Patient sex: M
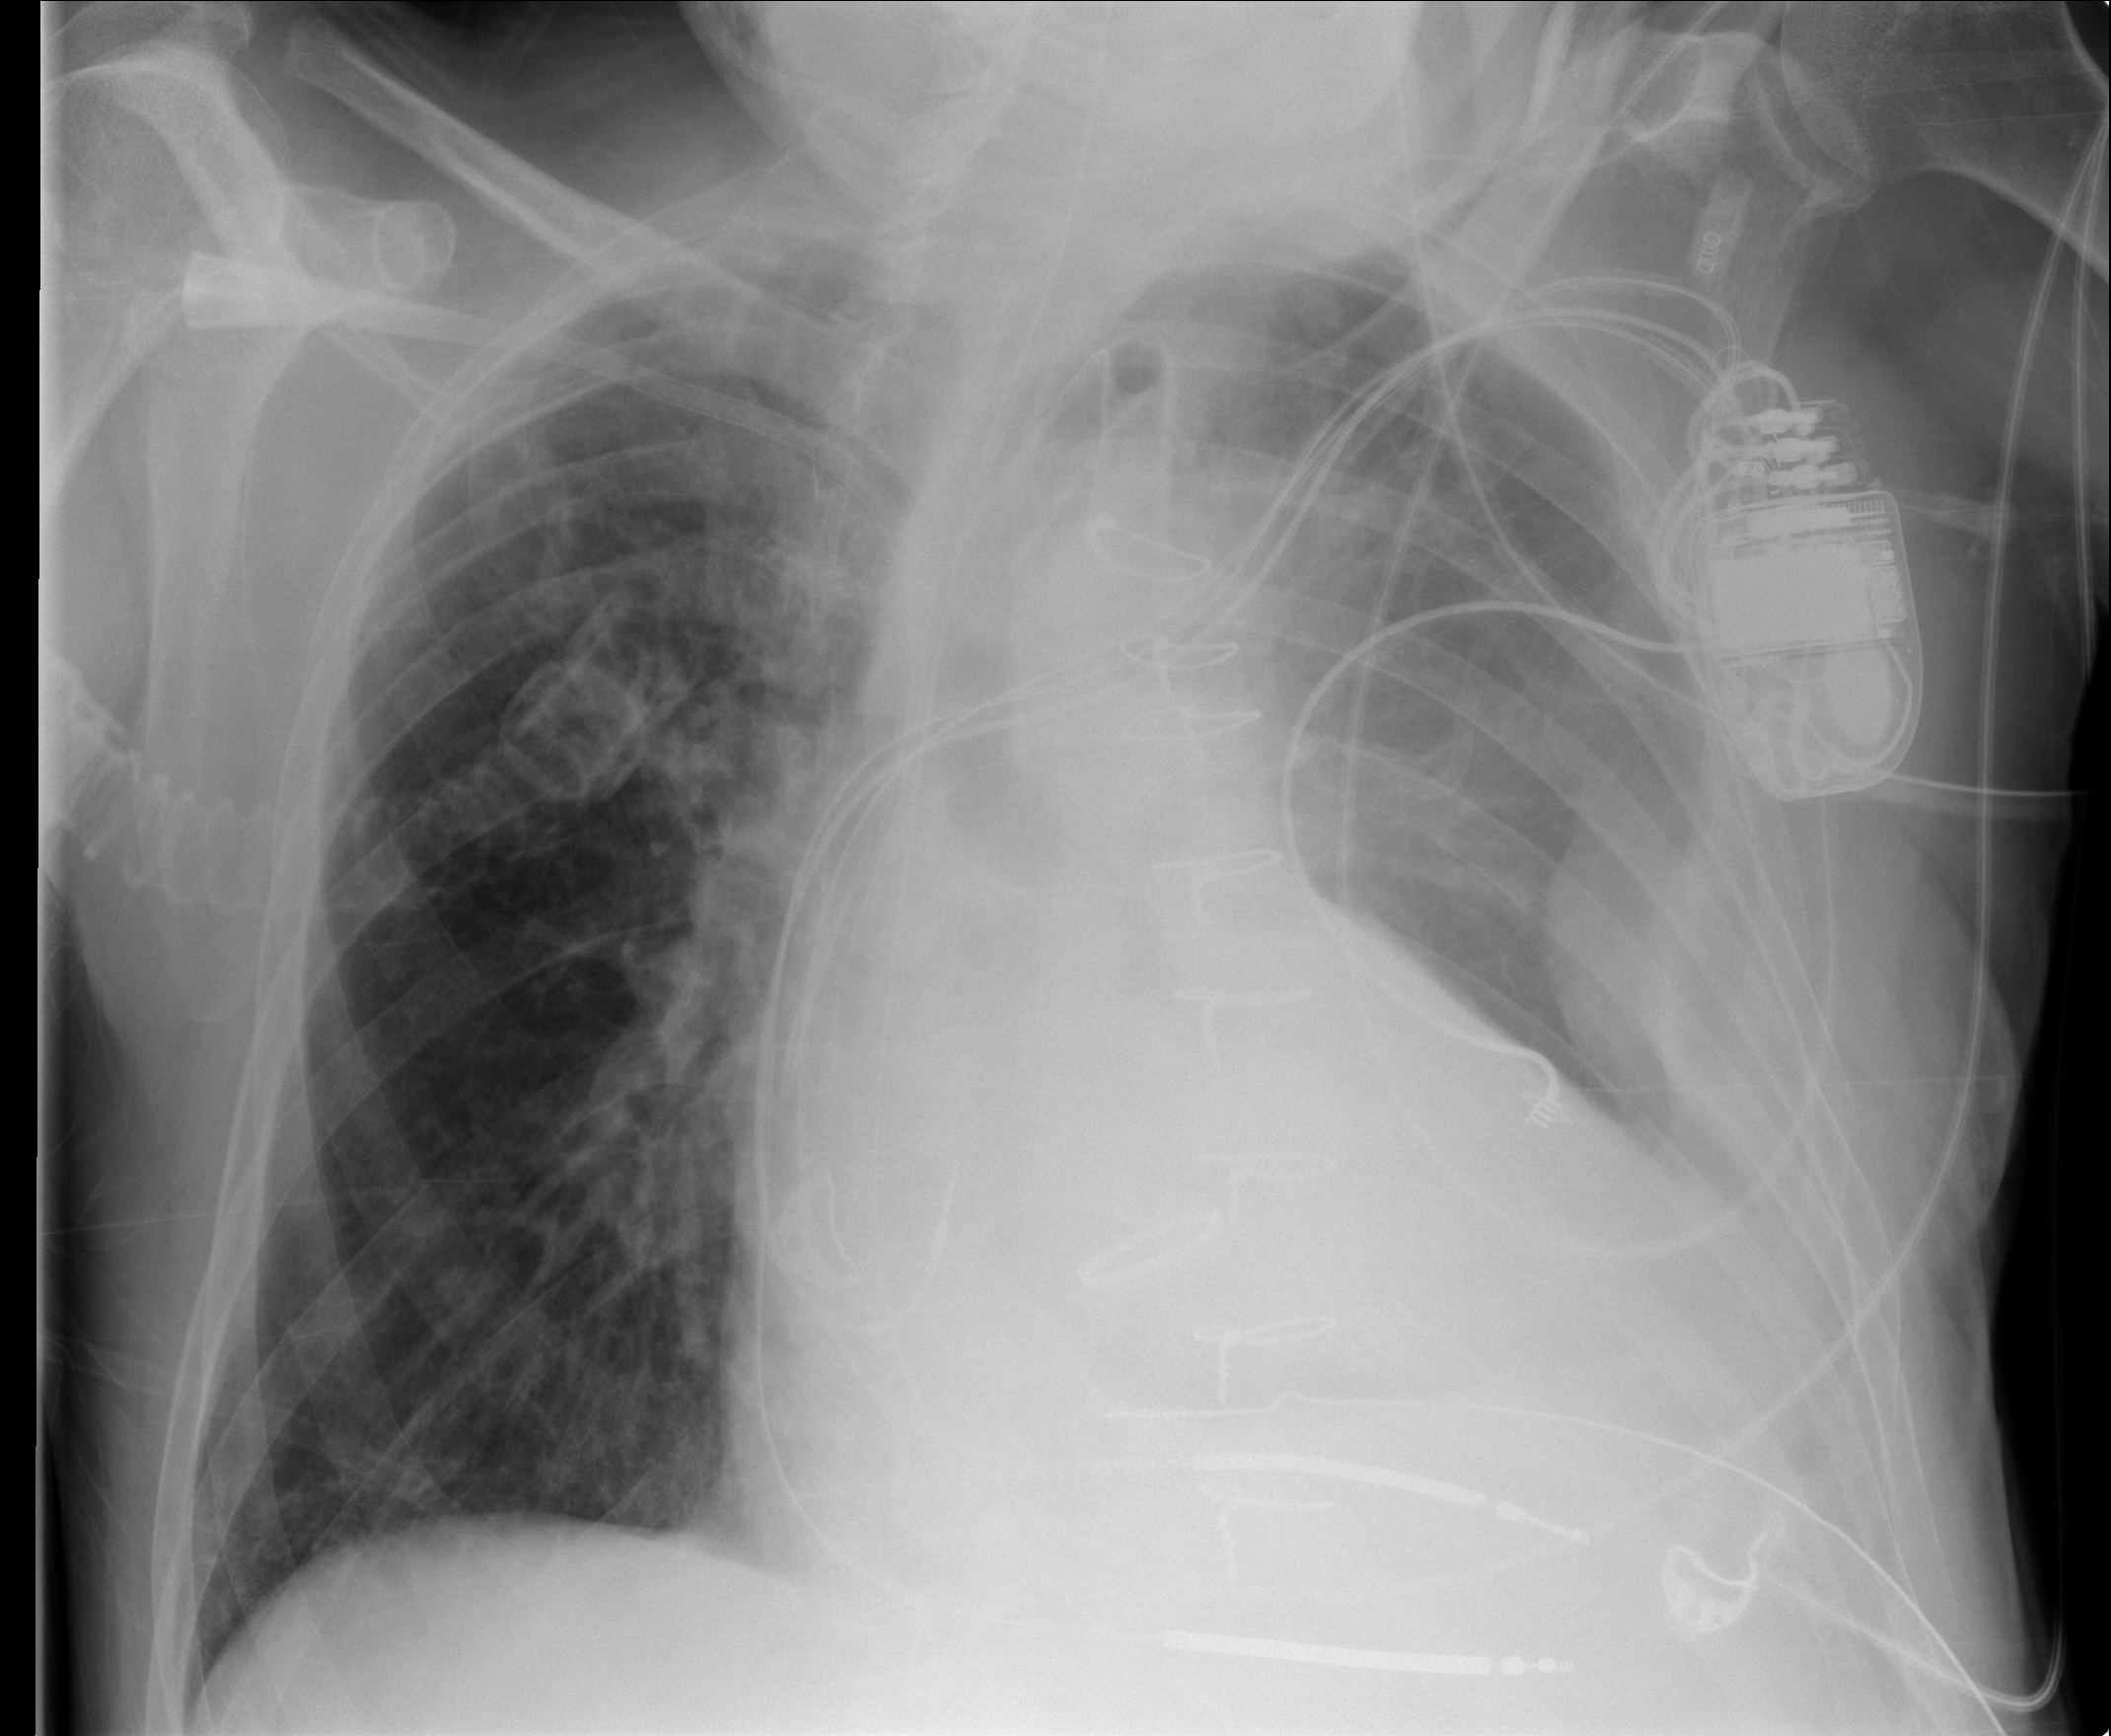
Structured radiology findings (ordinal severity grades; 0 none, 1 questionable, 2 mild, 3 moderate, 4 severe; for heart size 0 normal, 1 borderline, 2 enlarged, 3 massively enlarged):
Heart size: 2
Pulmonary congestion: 2
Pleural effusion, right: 0
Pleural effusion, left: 3
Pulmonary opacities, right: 0
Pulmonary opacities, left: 0
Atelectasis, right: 0
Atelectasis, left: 3